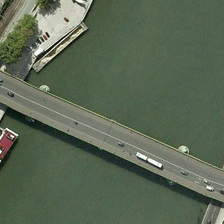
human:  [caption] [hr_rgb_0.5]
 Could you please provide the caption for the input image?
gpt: a bridge is on a river with several green trees near it .

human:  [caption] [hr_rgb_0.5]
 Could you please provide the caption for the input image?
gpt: a bridge is on a river with several green trees near it .

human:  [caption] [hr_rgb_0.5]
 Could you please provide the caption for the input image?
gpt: a bridge is on a river with several green trees near it .

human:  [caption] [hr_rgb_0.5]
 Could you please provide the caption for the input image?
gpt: a bridge is on a river with several green trees near it .

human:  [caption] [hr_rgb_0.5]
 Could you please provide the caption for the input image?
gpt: a bridge is on a river with several green trees near it .